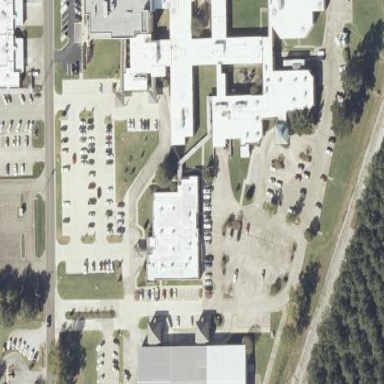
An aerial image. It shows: Hospital.